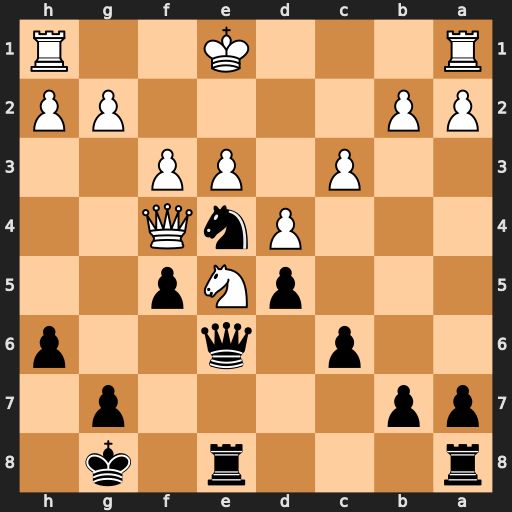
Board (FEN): r3r1k1/pp4p1/2p1q2p/3pNp2/3PnQ2/2P1PP2/PP4PP/R3K2R
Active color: b
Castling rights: KQ
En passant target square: -
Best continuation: g5 fxe4 gxf4